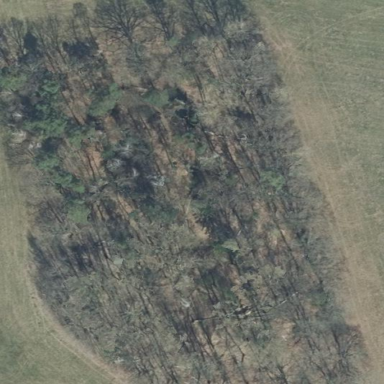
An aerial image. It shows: Forest area.